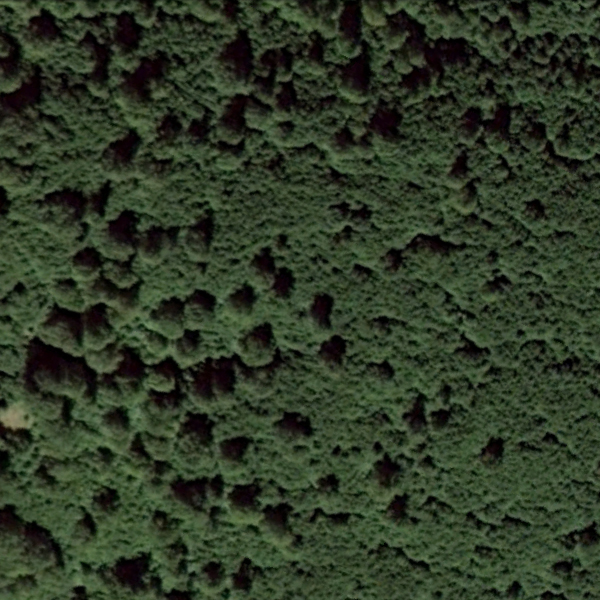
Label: Forest